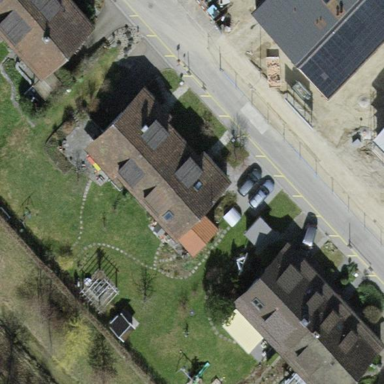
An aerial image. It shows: House with tile roof.